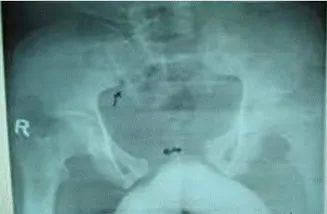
Open book pelvic fracture.
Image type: radiology (x_ray)